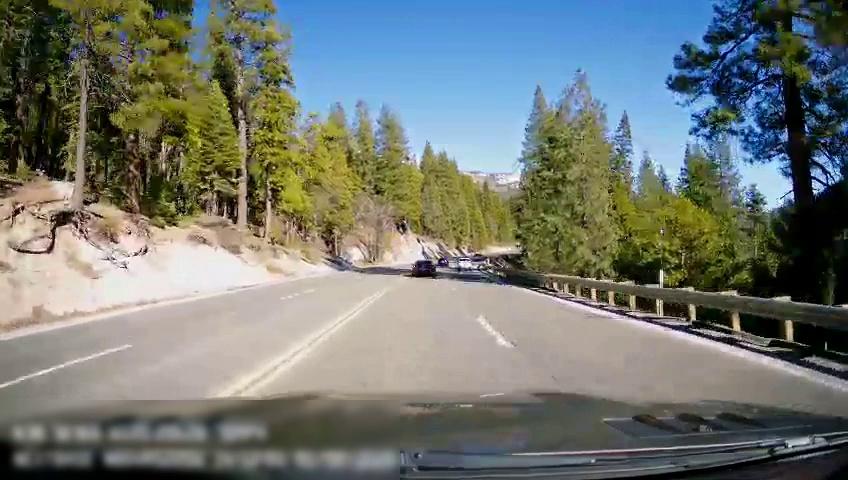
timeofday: Day
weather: Sunny
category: Drivable Space
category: Vehicles | Car
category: Vehicles | SUV
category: Lanes | Current Lane
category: Lanes | Alternate Lane
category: Lanes | Opposite Lane
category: Lanes | Opposite Lane